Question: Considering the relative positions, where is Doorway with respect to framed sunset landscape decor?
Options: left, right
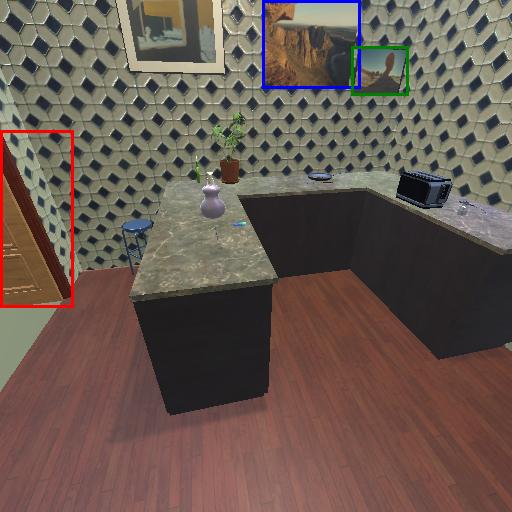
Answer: left